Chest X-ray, AP view. Patient: 36 years old, sex M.
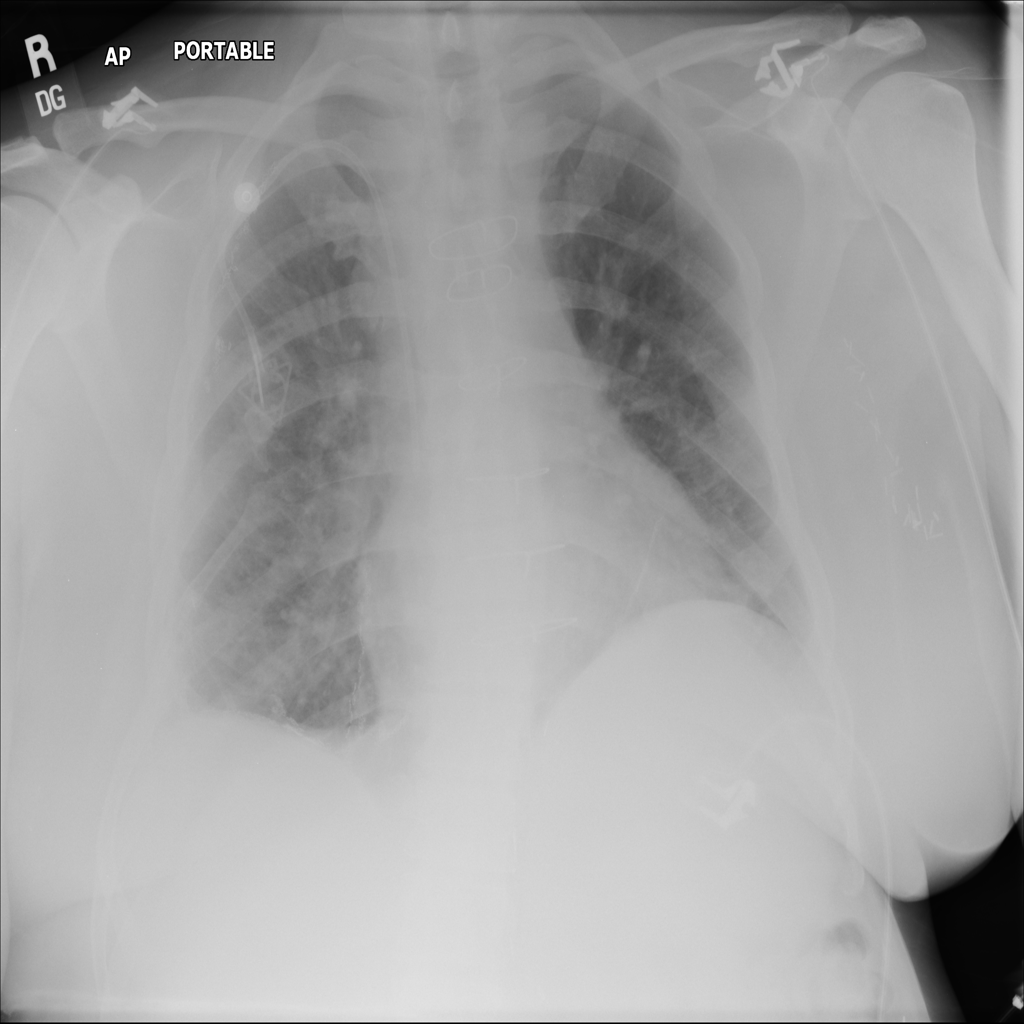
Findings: No Finding